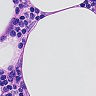
Metastatic tissue present: no